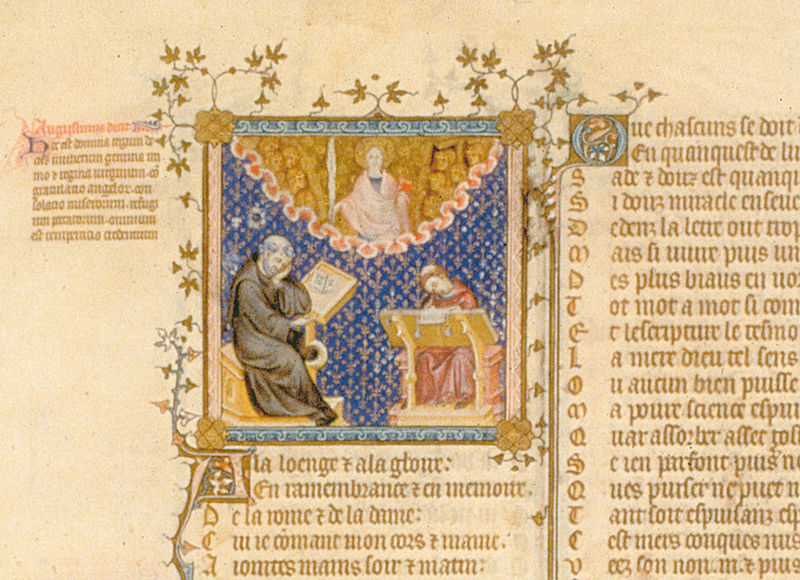
Titel: Miracles des Nostre Dame
Künstler: Gautier de Coinci
Institution: Paris, Bibliothèque Nationale
Schlagwörter: blau, blätter, bibel, gold, ranken, schrift, lesen, ornamente, buch, seite, illustration, text, pult, buchseite, heiligenschein, mittelalter, priester, mönch, heiliger, mönche, schreiber, lilien, heilig, latein, heilligenschein